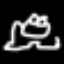
Label: frog